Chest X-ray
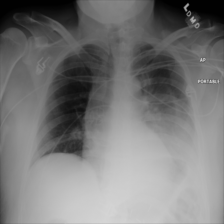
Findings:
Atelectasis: positive
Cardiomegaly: negative
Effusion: positive
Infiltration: positive
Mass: negative
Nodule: negative
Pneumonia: negative
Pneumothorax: negative
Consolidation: positive
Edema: negative
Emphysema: negative
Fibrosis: negative
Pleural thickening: negative
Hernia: negative